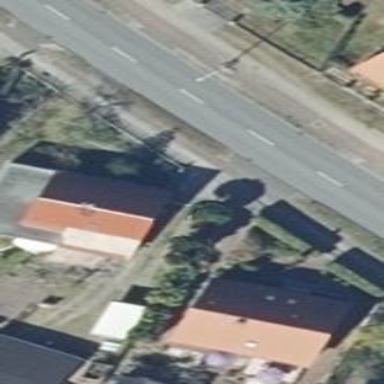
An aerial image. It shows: Gabled roofed house.